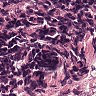
Metastatic tissue present: no